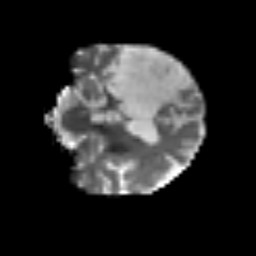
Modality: T2w
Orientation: coronal
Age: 64
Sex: male
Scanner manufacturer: siemens
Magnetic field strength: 3 T
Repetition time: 3.2 s
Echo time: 0.081 s